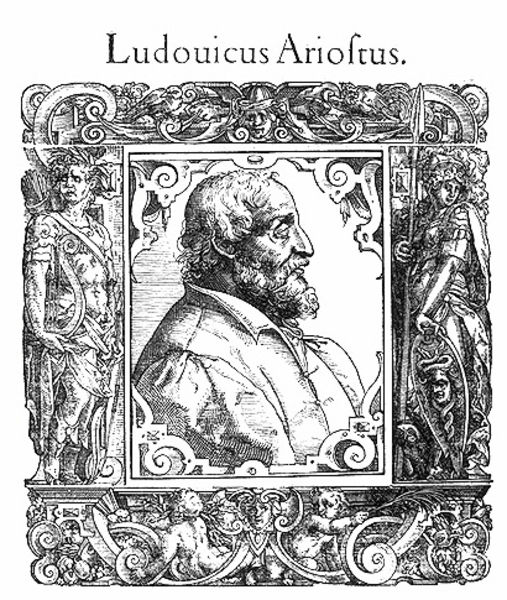
Titel: Bildnis des Ludovico Ariosto
Künstler: Tobias Stimmer
Institution: (Seriendruck)
Schlagwörter: feder, mann, vogel, weiß, menschen, frau, haar, mund, männer, nase, ohr, profil, schwarz, stirn, zeichnung, blick, ornament, alt, bart, hemd, augen, falten, gesicht, kragen, rahmen, vollbart, ärmel, bildnis, portrait, porträt, auge, figur, haare, mantel, kaufmann, lippe, locken, renaissance, umrandung, engel, putto, statue, holzschnitt, schrift, bogen, rand, figuren, lanze, papst, soldaten, dichter, ornamente, verzierung, name, schild, tusche, rechteck, zweig, umrahmung, druck, schwarzweiss, radierung, stich, lithografie, soldat, holzdruck, ritter, rüstung, schnitzerei, fries, römer, krieger, medusa, speer, schnecken, harfe, putten, kupferstich, allegorien, köcher, putti, pfeil, diana, pfeile, ludwig, latein, kritzelei, enel, ludovicus, drolerien, raddierung, ariost, arioftus, ariostus, ludouicus, ludowicus, ludouicus arioftus, holzschnitzt, dfruck